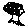
Label: tree